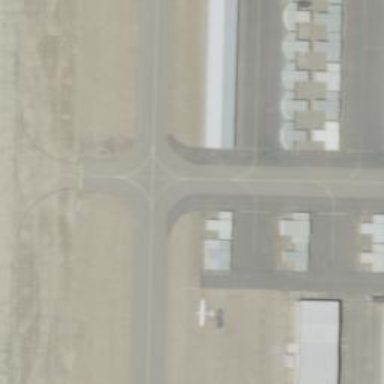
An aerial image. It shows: View of taxiway at the airport.